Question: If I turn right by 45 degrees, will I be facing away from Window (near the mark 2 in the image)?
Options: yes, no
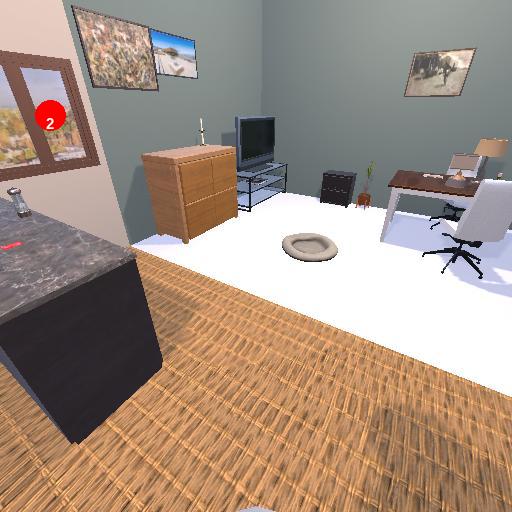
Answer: yes